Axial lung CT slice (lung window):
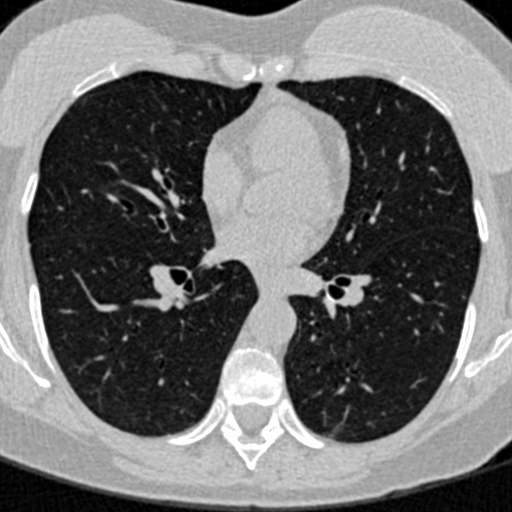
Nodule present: yes
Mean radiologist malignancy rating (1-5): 2